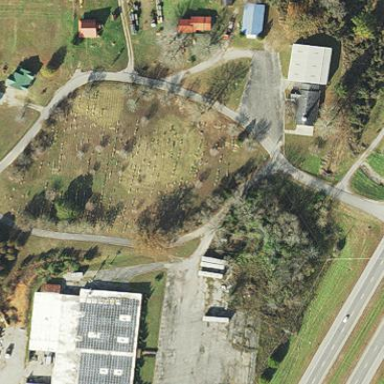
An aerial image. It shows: Graveyard.